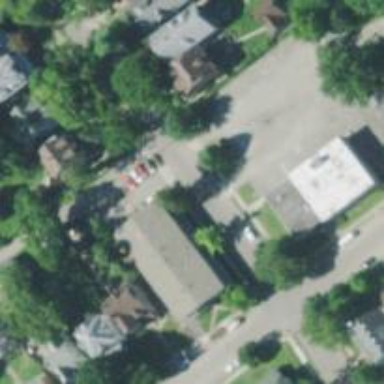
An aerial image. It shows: Neighbourhood designated as historic district.